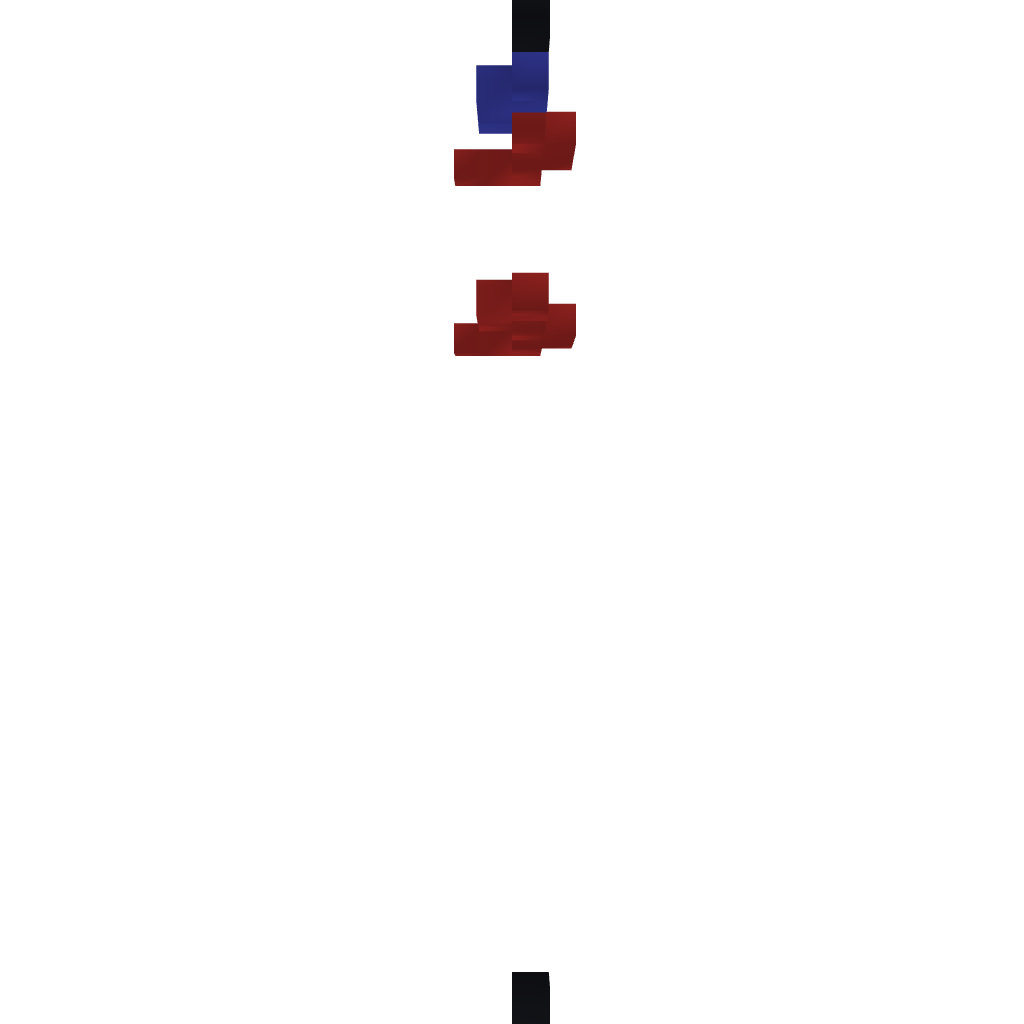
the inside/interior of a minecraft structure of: USA Flag!